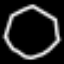
Label: octagon